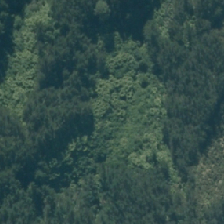
Land cover: broadleaved_indigenous_hardwood